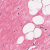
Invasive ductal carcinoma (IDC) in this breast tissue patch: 0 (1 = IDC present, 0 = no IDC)